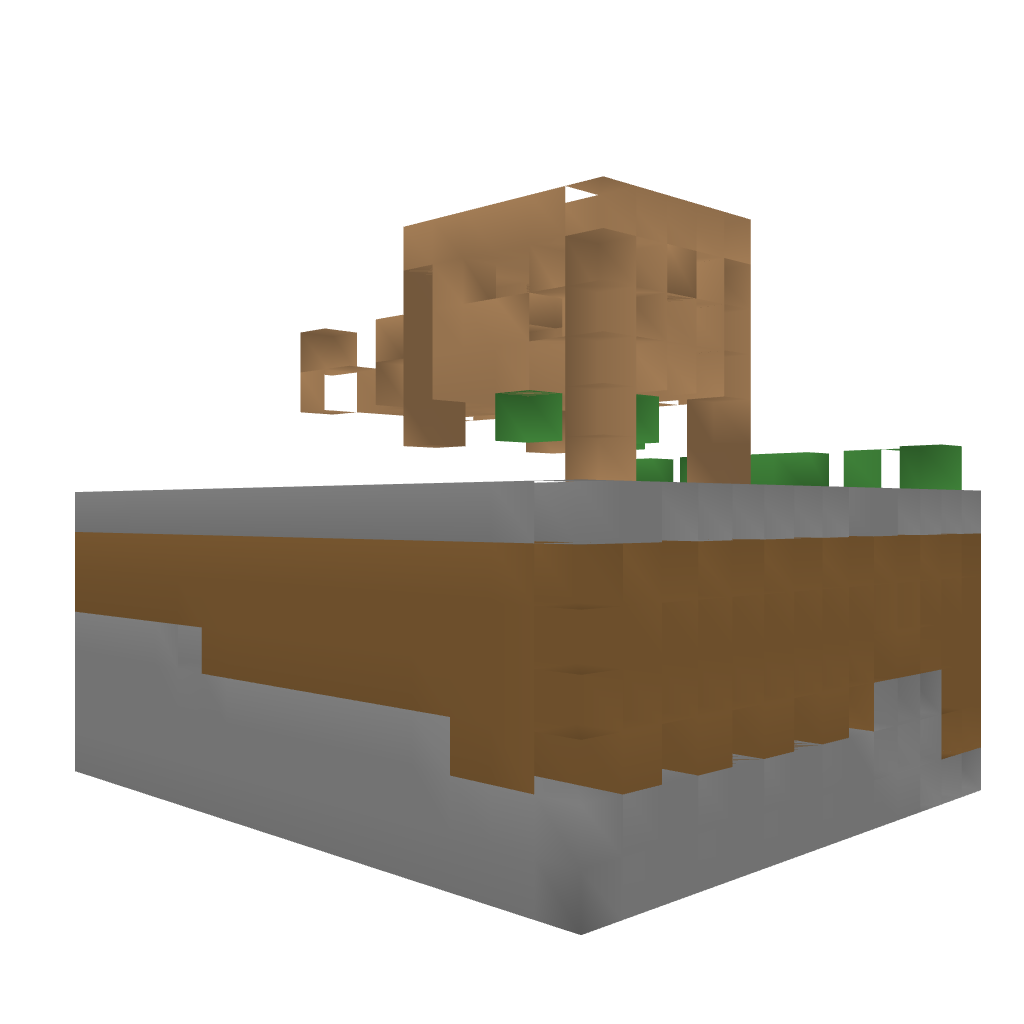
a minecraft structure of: Casa de Bruja(Witch Hause) bad low quality